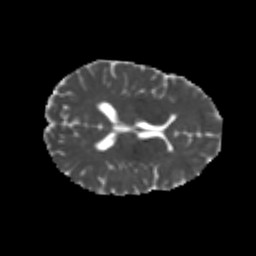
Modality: MD
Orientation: axial
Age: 22
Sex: female
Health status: healthy
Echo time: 0.074 s